Question: I have an ListView in an Activity which is defined 'android:theme="@android:style/Theme.Dialog"'
This is the XML on each line of the ListView.
'''
<?xml version="1.0" encoding="utf-8"?>
<RelativeLayout xmlns:android="http://schemas.android.com/apk/res/android"
android:layout_width="match_parent"
android:layout_height="wrap_content" >
<TextView
android:paddingLeft="10dp"
android:id="@+id/appname"
android:layout_width="wrap_content"
android:layout_height="wrap_content"
android:layout_alignParentLeft="true"
android:layout_centerVertical="true"
android:text="Large Text"
android:textColor="#0000EE"
android:textAppearance="?android:attr/textAppearanceMedium" />
<ImageView
android:paddingLeft="10dp"
android:id="@+id/edit"
android:layout_width="wrap_content"
android:layout_height="wrap_content"
android:layout_alignParentRight="true"
android:layout_alignParentTop="true"
android:src="@drawable/contentedit" />
<ImageView
android:layout_marginLeft="10dp"
android:id="@+id/delete"
android:layout_width="wrap_content"
android:layout_height="wrap_content"
android:layout_alignParentTop="true"
android:layout_toLeftOf="@+id/edit"
android:src="@drawable/contentdiscard" />
</RelativeLayout>
'''
I get this horrible

Please how can I fix it?
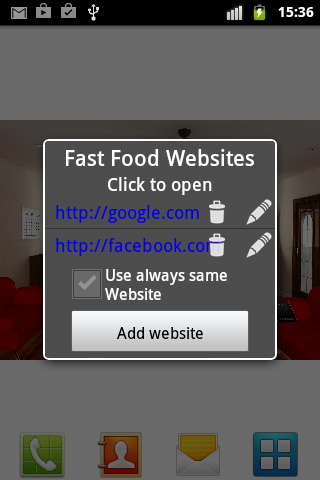
Answer: Use this.
'''
<?xml version="1.0" encoding="utf-8"?>
<RelativeLayout xmlns:android="http://schemas.android.com/apk/res/android"
android:layout_width="match_parent"
android:layout_height="wrap_content" >
<TextView
android:id="@+id/appname"
android:layout_width="wrap_content"
android:layout_height="wrap_content"
android:layout_alignParentLeft="true"
android:layout_centerVertical="true"
android:paddingLeft="10dp"
android:singleLine="true"
android:text="Large Text"
android:textAppearance="?android:attr/textAppearanceMedium"
android:textColor="#0000EE" />
<ImageView
android:id="@+id/edit"
android:layout_width="wrap_content"
android:layout_height="wrap_content"
android:layout_alignParentRight="true"
android:layout_alignParentTop="true"
android:src="@drawable/contentedit" />
<ImageView
android:id="@+id/delete"
android:layout_width="wrap_content"
android:layout_height="wrap_content"
android:layout_alignParentTop="true"
android:layout_marginRight="5dp"
android:layout_toLeftOf="@+id/edit"
android:src="@drawable/contentdiscard" />
</RelativeLayout>
'''